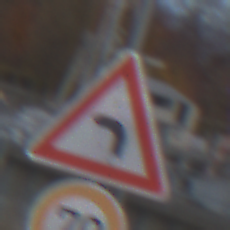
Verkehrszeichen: KurveLinks
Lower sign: Geschwindigkeit70
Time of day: SunriseSunset
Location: Outdoor (Suburban)
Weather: PartlyCloudy
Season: NotSpecified
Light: Natural